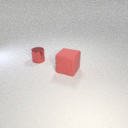
large red rubber cube to the right of small red metal cylinder